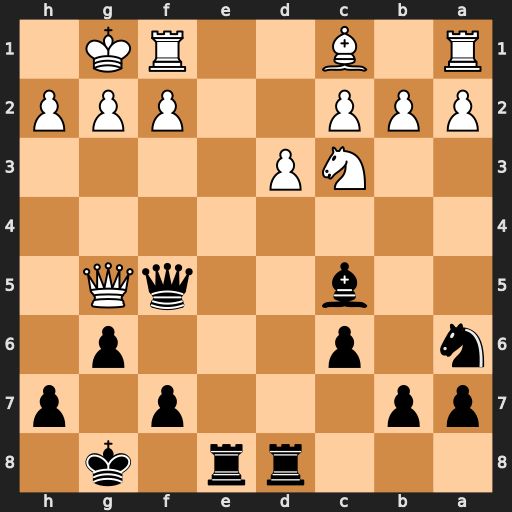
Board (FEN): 3rr1k1/pp3p1p/n1p3p1/2b2qQ1/8/2NP4/PPP2PPP/R1B2RK1
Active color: b
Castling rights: -
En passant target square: -
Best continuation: Qxf2+ Rxf2 Re1#